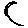
Label: moon